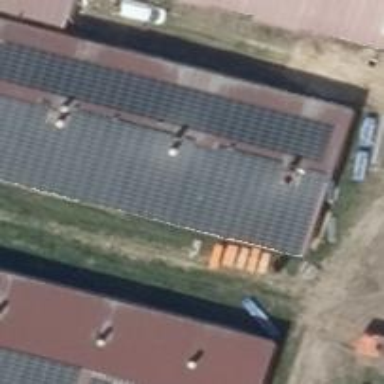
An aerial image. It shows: Solar power generator utilizing photovoltaic technology with solar photovoltaic panels.